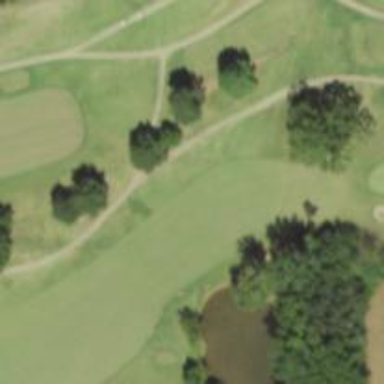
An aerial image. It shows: Path for both roads and golfers.